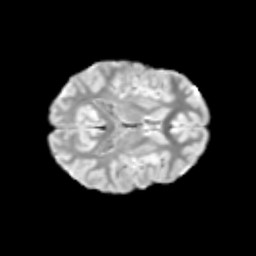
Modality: T2w
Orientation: axial
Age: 10
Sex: male
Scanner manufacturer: siemens
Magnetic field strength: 3 T
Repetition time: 3.8 s
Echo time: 0.07 s